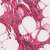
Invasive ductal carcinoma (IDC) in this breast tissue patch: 0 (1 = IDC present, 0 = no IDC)